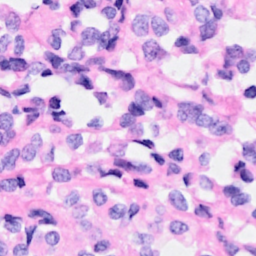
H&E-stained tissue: Breast